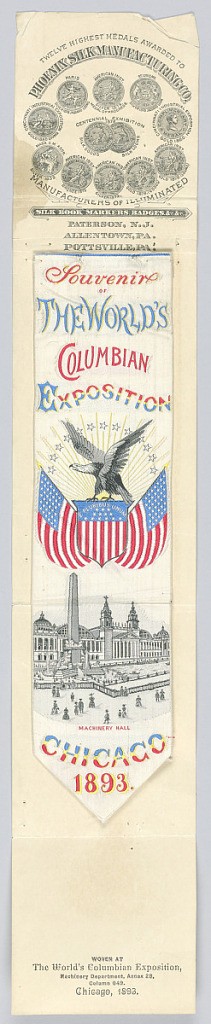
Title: Bookmark
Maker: Phoenix Silk Manufacturing Company
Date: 1893
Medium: silk, paper Technique: jacquard woven
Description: Bookmark with writing at top, eagle and flags in the center and a view of Machinery Hall at the bottom. Paper wrapper accompanies bookmark. Woven for the Columbian Exposition of 1893.